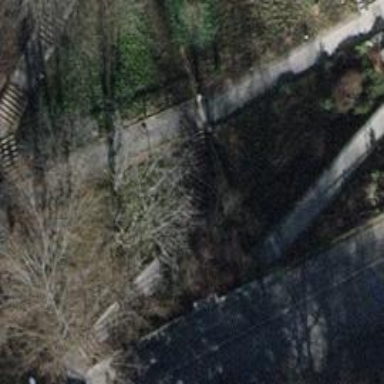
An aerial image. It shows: Set of steps on the road.